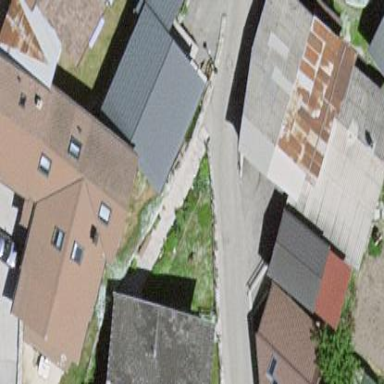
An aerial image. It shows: Simple and straightforward house.